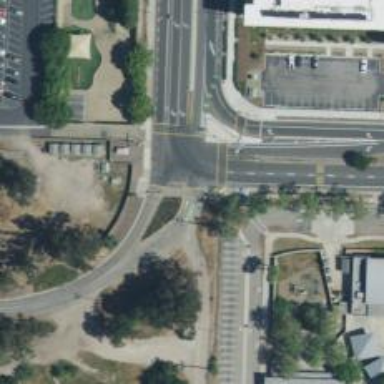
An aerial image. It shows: Marked road crossing.